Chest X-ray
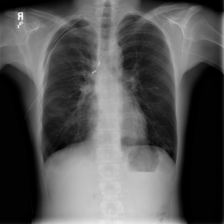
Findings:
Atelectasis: negative
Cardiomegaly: negative
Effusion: negative
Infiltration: negative
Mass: negative
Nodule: negative
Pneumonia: negative
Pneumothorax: positive
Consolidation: negative
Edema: negative
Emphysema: negative
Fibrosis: negative
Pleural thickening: negative
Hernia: negative